Question: I'm trying to insert a record to my table called 'Test' , I'm using the LINQ technique :
The problem is I have a 'time' column in my table with type of 'Time(7)' but when I try to insert data to table I get this error :
'Operand type clash: bigint is incompatible with time'
this is my 'test' table Design in SQL :

My table Implementation in C# :
'''
[Table(Name = "Test")]
class TableTest
{
private int _id;
[Column(IsPrimaryKey = true, Name = "id", Storage = "_id")]
public int id
{
get { return _id; }
set { _id = value; }
}
private TimeSpan _time;
[Column(Name = "time", Storage = "_time")]
public TimeSpan time
{
get { return _time; }
set { _time = value; }
}
}
'''
and here I try to Insert my Record :
'''
DataContext dc = new DataContext(@"Data Source=.;Initial Catalog=DBTest;Integrated Security=True");
private void button1_Click(object sender, EventArgs e)
{
TableTest t = new TableTest();
t.id = 1;
t.time = new TimeSpan(7, 30, 0);
Table<TableTest> t_insert = dc.GetTable<TableTest>();
t_insert.InsertOnSubmit(t);
dc.SubmitChanges(); // error Here !!!!!
}
'''
I've searched every where , All I found was that for mapping 'Time()' sql type I should use 'TimeSpan' , please Tell me What I'm doing wrong ! thanks
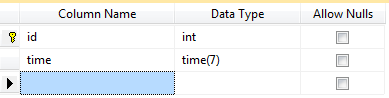
Answer: Your 'ColumnAttribute' needs to include the 'DbType' parameter. Set it to
'''
[Column(Storage="_time", DbType="Time NOT NULL")]
'''
You can see more at <URL>.